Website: lowes
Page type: payment
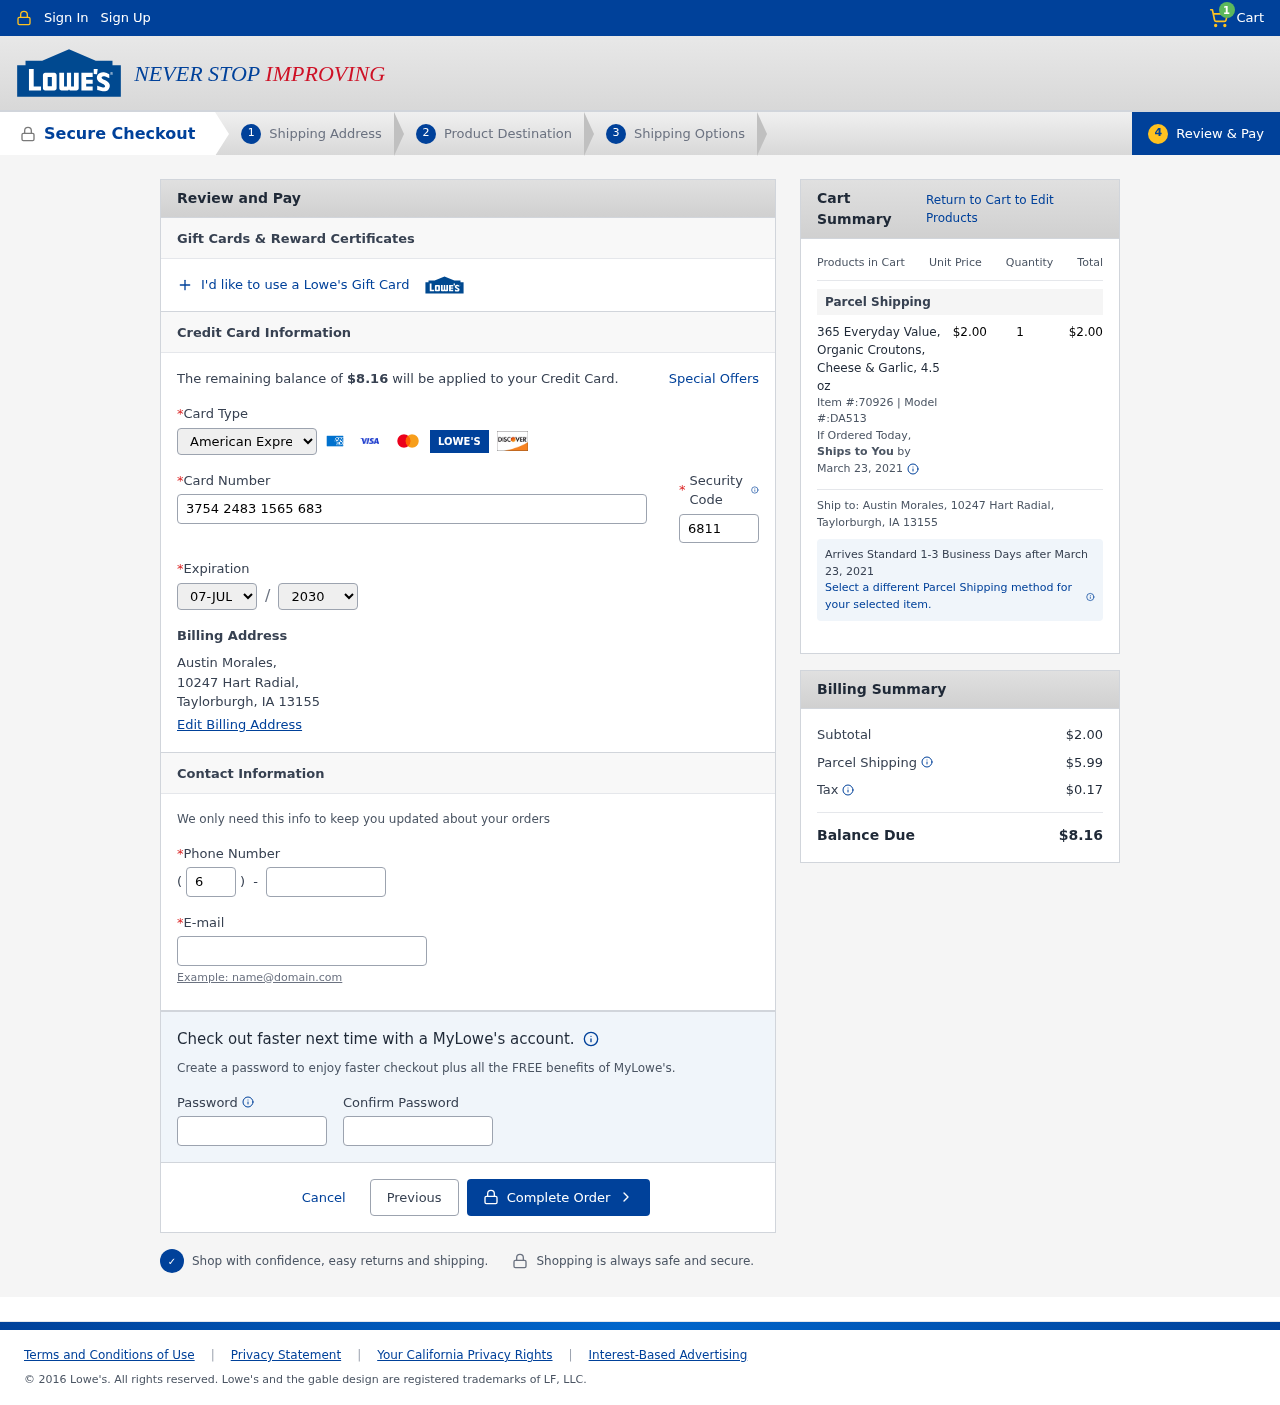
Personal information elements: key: PII_CARD_CVV
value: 6811
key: PII_CARD_EXPIRY_MONTH
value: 07
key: PII_CARD_EXPIRY_YEAR
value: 30
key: PII_CARD_NUMBER
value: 3754 2483 1565 683
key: PII_CARD_TYPE
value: American Express
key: PII_CITY_STATE_ZIP
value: Taylorburgh, IA 13155
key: PII_EMAIL
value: austinmorales@gmail.com
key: PII_FULLNAME
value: Austin Morales,
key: PII_PHONE
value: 6885734800
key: PII_PHONE_AREA
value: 688
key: PII_STREET
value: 10247 Hart Radial,
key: PII_FULLNAME2
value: Austin Morales
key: PII_STREET2
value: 10247 Hart Radial
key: PII_CITY_STATE_ZIP2
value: Taylorburgh, IA 13155
Product elements: key: PRODUCT1_NAME
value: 365 Everyday Value, Organic Croutons, Cheese & Garlic, 4.5 oz
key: PRODUCT1_PRICE
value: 2
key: PRODUCT1_QUANTITY
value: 1
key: PRODUCT1_ITEM
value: Item #:70926
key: PRODUCT1_MODEL
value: Model #:DA513
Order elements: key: ORDER_NUM_ITEMS
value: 1
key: ORDER_TOTAL
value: $8.16
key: ORDER_SHIPPING_DATE
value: March 23, 2021
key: ORDER_SUBTOTAL
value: $2.00
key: ORDER_SHIPPING_DATE2
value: March 23, 2021
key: ORDER_SHIPPING_COST
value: $5.99
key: ORDER_TAX
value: $0.17